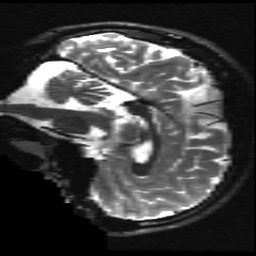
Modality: T2w
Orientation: sagittal
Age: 14
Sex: female
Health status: ill
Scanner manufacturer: ge
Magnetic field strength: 3 T
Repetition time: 7.5 s
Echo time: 0.1007 s